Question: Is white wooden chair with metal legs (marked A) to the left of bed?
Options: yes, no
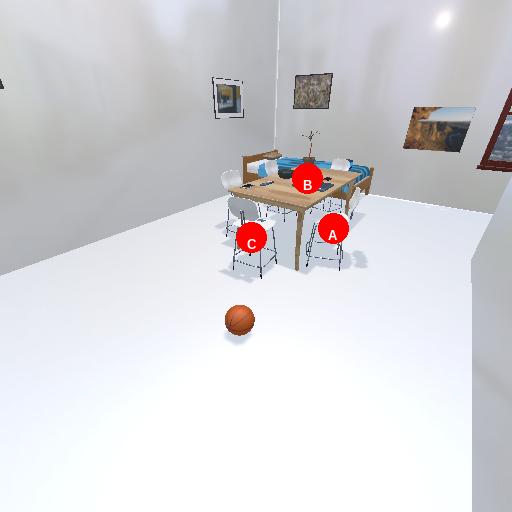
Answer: yes